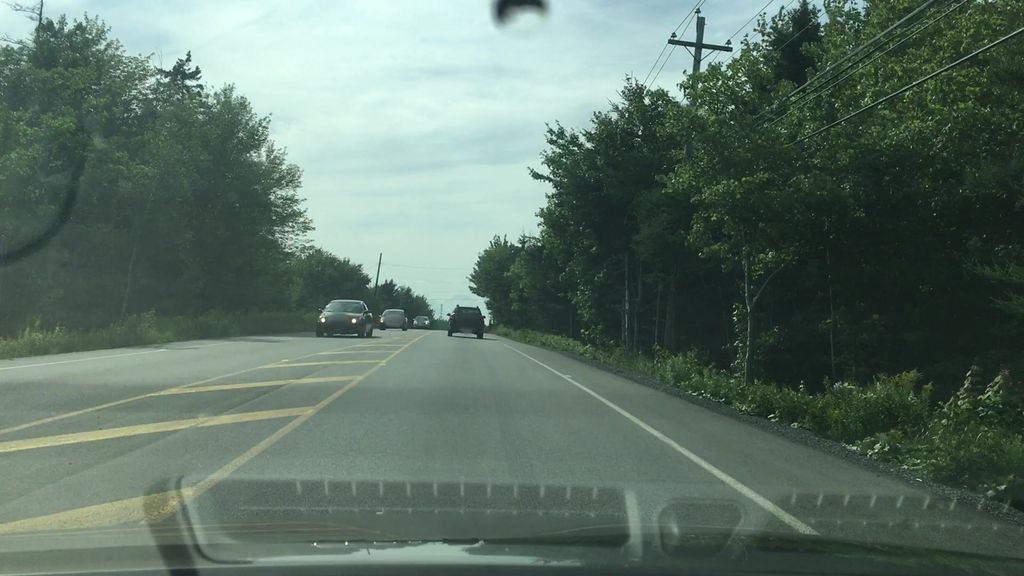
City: halifax